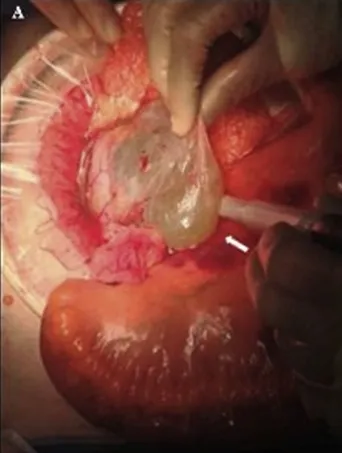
Images taken intra-operatively during the removal of the mesenteric cyst (A, See white arrow).
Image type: medical_photograph (other_medical_photograph)